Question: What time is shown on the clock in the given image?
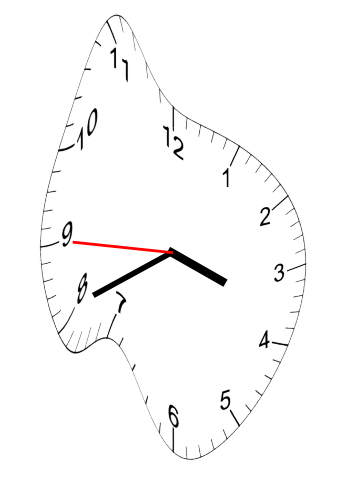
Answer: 03:40:45